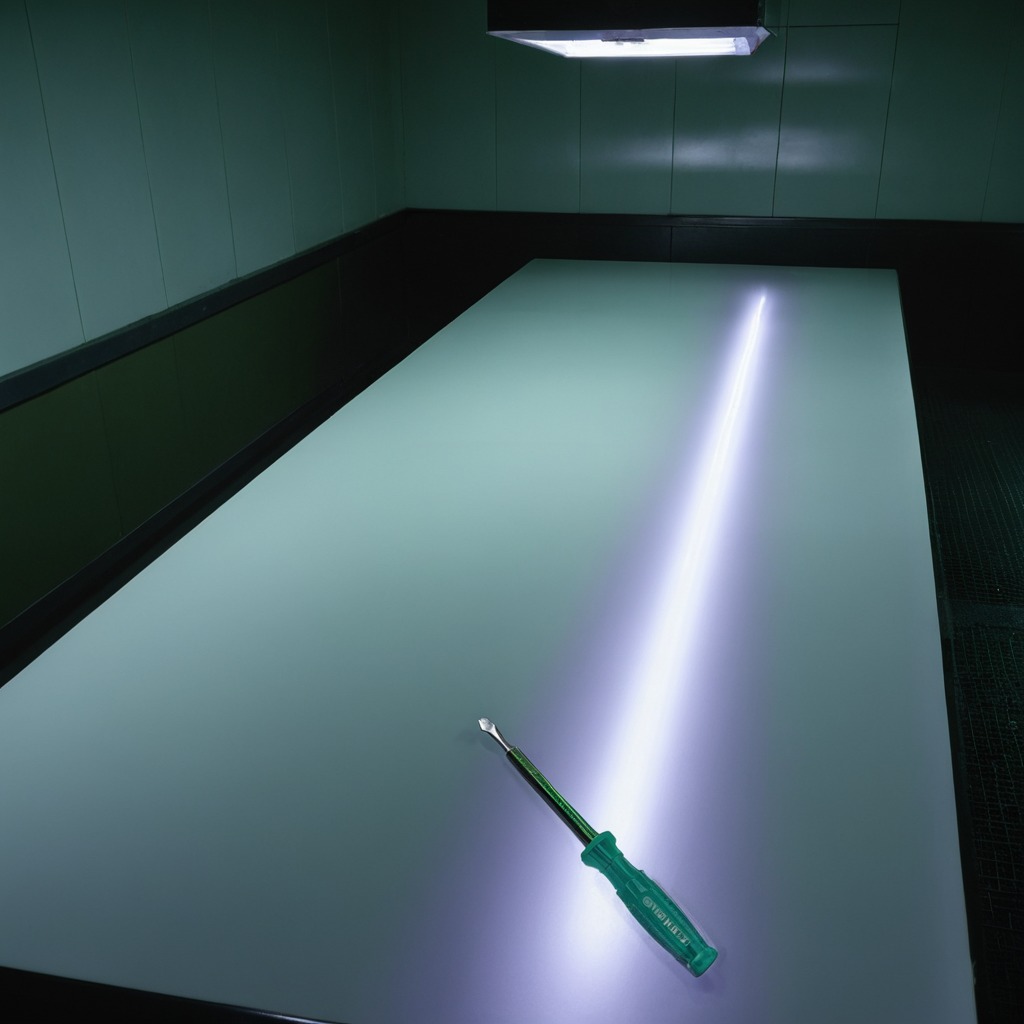
A screwdriver is lying on a clean empty table in a railway signal maintenance room lit by harsh overhead fluorescents photorealistic surface textures crisp shadows high dynamic range.